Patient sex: M
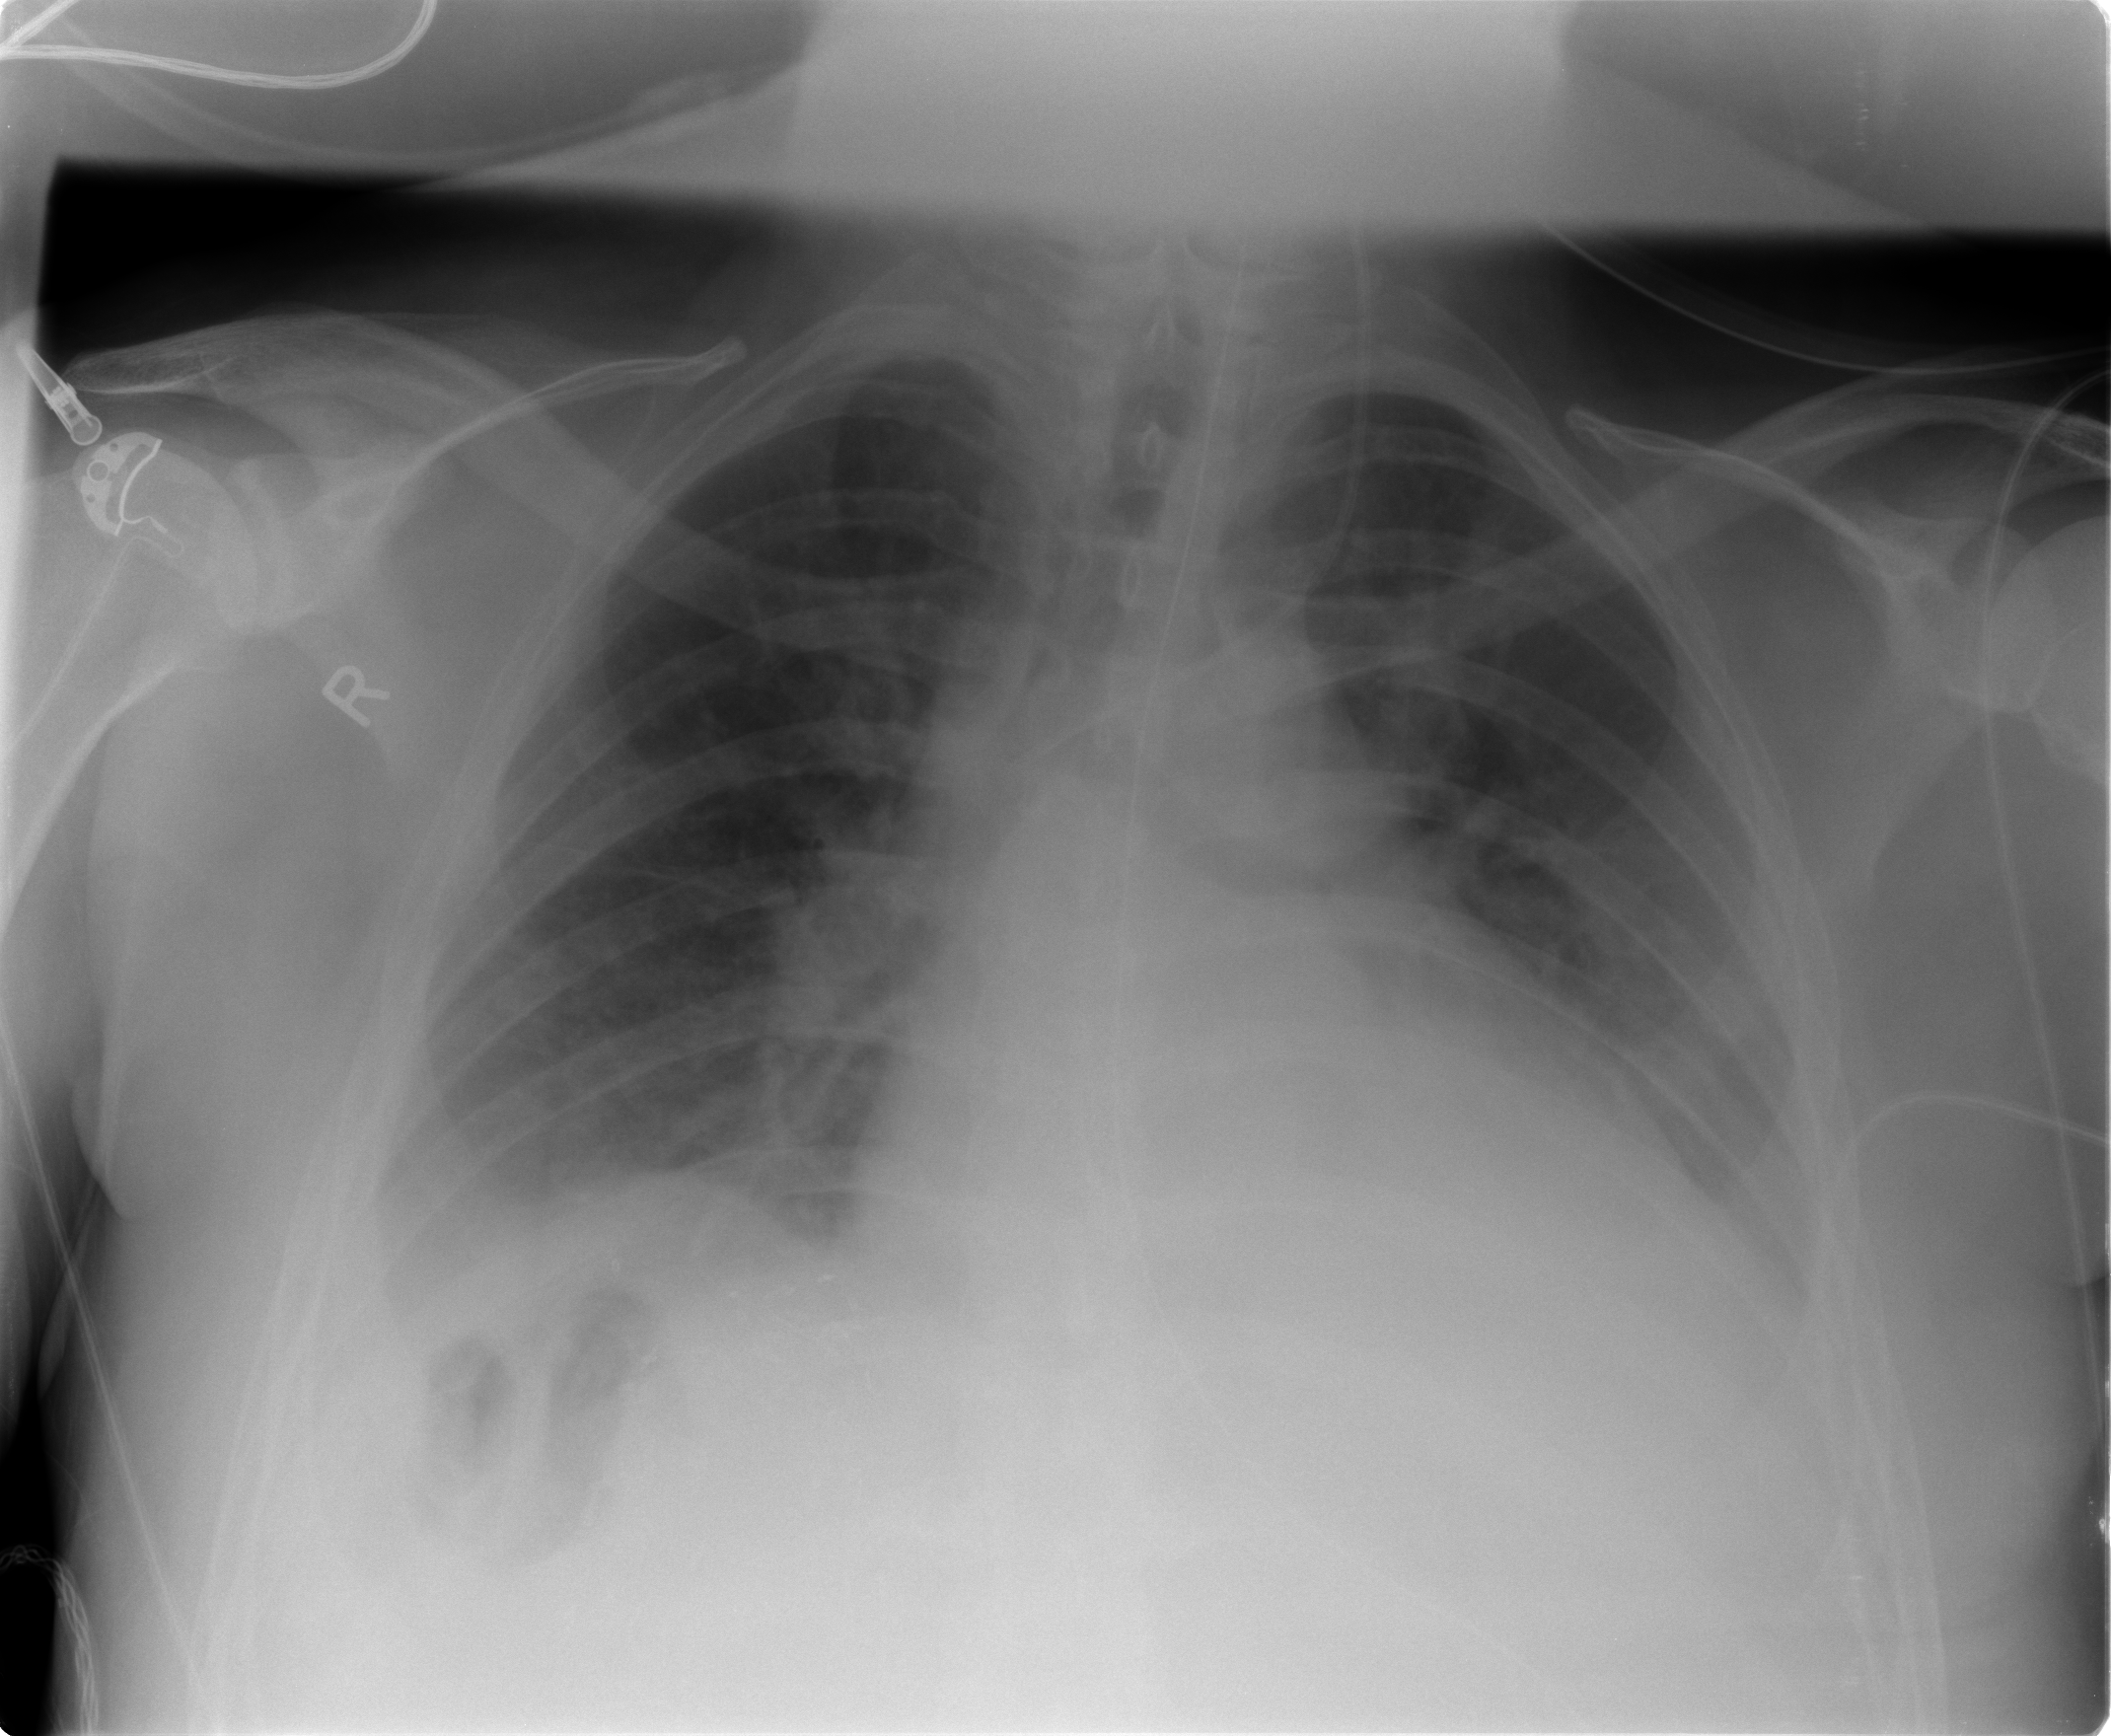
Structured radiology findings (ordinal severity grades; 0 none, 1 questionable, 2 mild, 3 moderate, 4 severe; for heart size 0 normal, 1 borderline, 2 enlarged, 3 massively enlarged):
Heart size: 0
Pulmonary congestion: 2
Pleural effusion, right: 2
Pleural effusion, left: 2
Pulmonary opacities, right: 0
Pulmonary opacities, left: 0
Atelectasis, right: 2
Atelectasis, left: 2